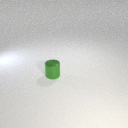
small green metal cylinder